Question: I need to get the price value $726.35 from:
'''
<span id="paiement-resultats"class="calculateur-resultats-total" style="" xpath="1">$726.35</span>
'''
but it doesn't work:
'''
driver.findElement(By.id("paiement-resultats")).getText()
'''
How can I get this value?
Screenshot from the browser:

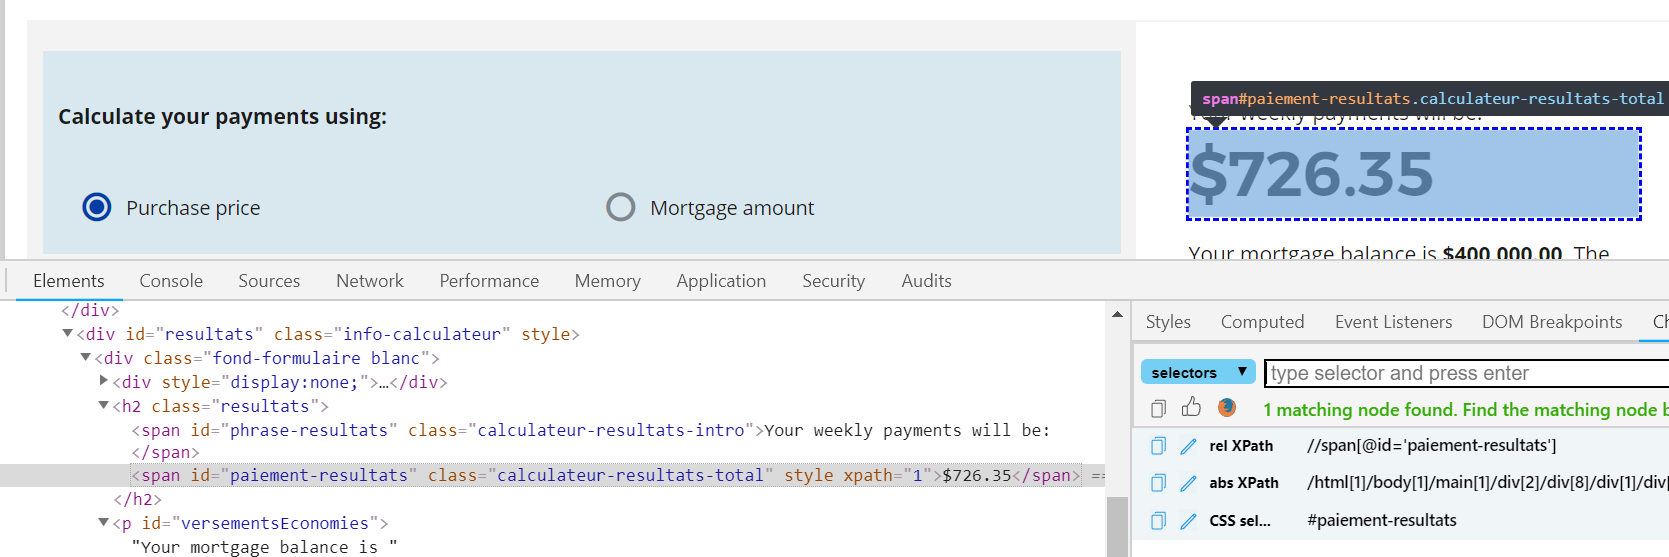
Answer: As the element is within a '<span>' tag, to extract the text you can use either of the following solution:
- :'''
driver.findElement(By.cssSelector("span.calculateur-resultats-total#paiement-resultats")).getText();
'''
- :'''
driver.findElement(By.xpath("//span[@class='calculateur-resultats-total' and @id='paiement-resultats']")).getText();
'''
---
## Update
As the results were unstable you can induce for the and you can use either of the following solutions:
- :'''
String myText = new WebDriverWait(driver, 20).until(ExpectedConditions.visibilityOfElementLocated(By.cssSelector("table[aria-label='User']"))).getAttribute("innerHTML");
'''
- :'''
String myText = new WebDriverWait(driver, 20).until(ExpectedConditions.visibilityOfElementLocated(By.xpath("//table[contains(@style,'vertbar')]"))).getAttribute("innerHTML");
'''